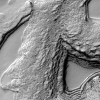
Atmospheric dust classification: not_dusty